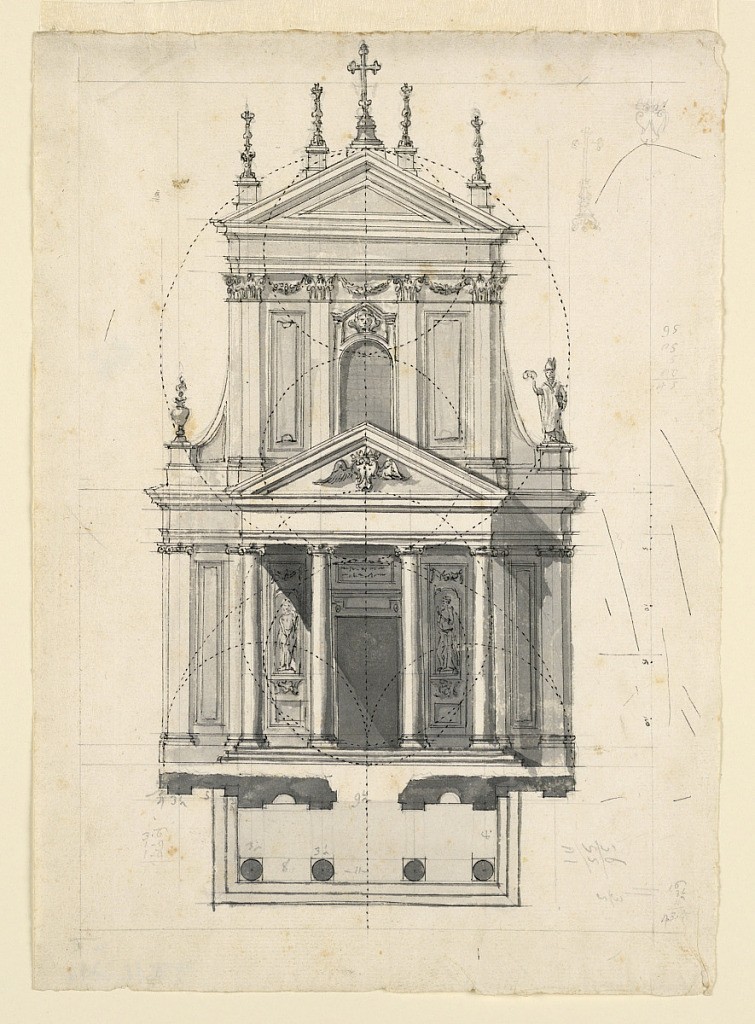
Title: Proportional study of a church façade
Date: ca. 1750–75
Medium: Pen and ink with ink wash
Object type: Drawing
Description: An exercise in architectural proportions, following the work of Vitruvius with Baroque adjustments